Interaction volume radius: 5 \u00c5
Interaction volume height: 30 \u00c5
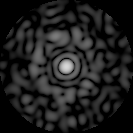
Disorder parameter: 0.8272